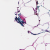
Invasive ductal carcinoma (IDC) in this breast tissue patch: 0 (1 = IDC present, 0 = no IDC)